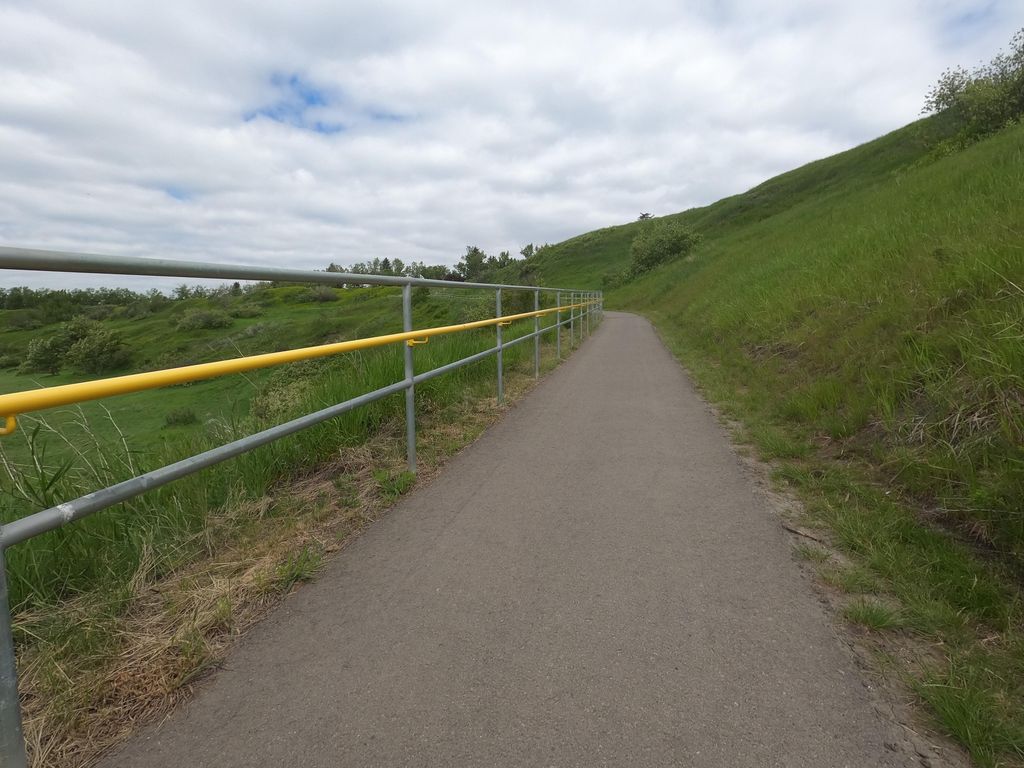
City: calgary